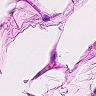
Metastatic tissue present: no